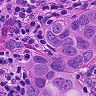
Metastatic tissue present: yes